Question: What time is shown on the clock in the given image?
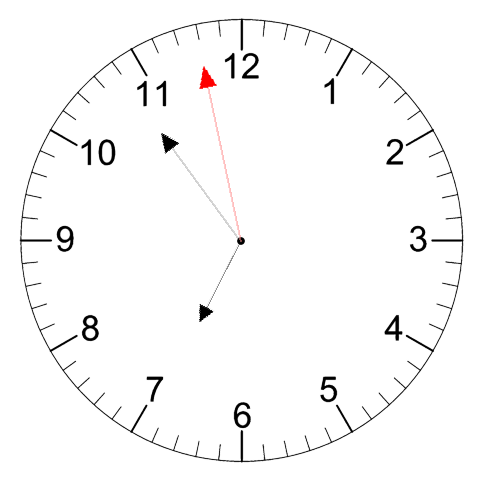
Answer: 06:53:58